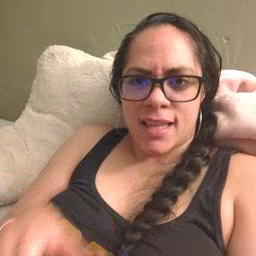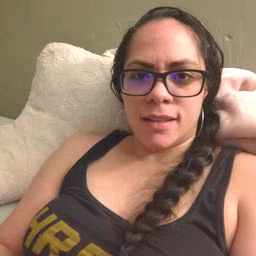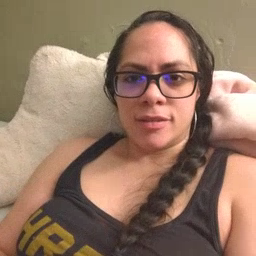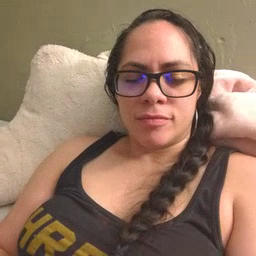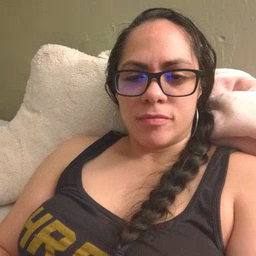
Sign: stay